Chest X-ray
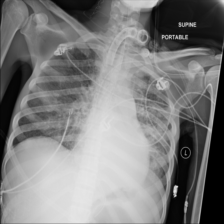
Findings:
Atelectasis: negative
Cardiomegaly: negative
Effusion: negative
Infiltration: negative
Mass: negative
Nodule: negative
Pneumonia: negative
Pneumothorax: negative
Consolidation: negative
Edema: negative
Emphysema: negative
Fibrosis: negative
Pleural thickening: negative
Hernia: negative